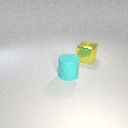
large cyan rubber cylinder to the left of large yellow metal cube